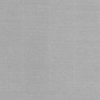
Label: dusty